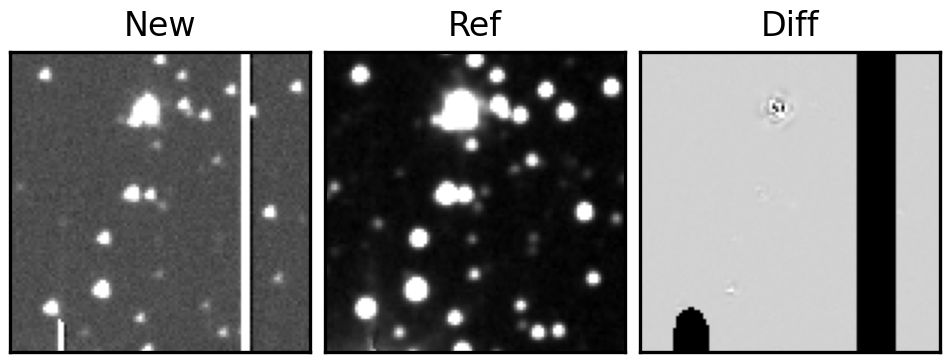
Label: real